Field crop: maize
Growth stage: 2
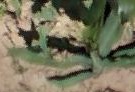
Species: maize